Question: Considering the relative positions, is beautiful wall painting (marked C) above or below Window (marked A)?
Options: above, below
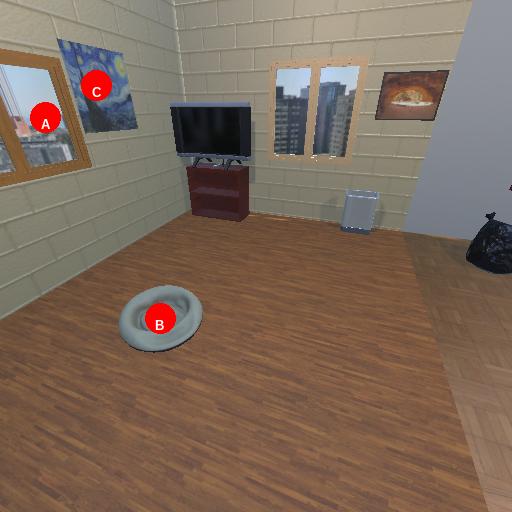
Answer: above